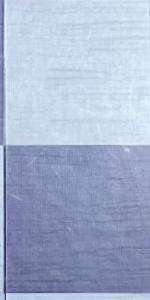
Label: Empty